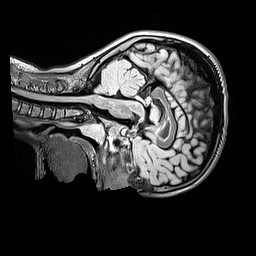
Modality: FLAIR
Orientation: sagittal
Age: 9
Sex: female
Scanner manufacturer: siemens
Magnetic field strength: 3 T
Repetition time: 5 s
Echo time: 0.388 s